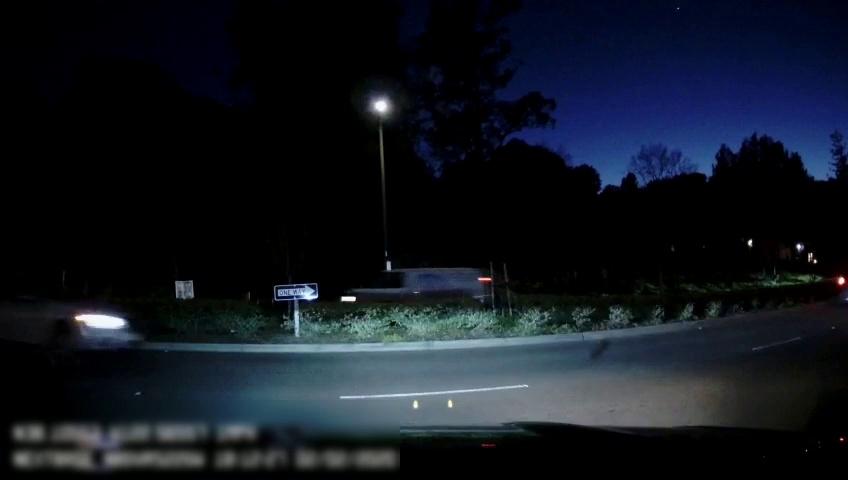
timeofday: Night
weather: Other
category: Drivable Space
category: Vehicles | Van
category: Vehicles | SUV
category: Vehicles | SUV
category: Lanes | Current Lane
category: Traffic | Signs